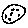
Label: moon